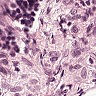
Metastatic tissue present: no